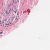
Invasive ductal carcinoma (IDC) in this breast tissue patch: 0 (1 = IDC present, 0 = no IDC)